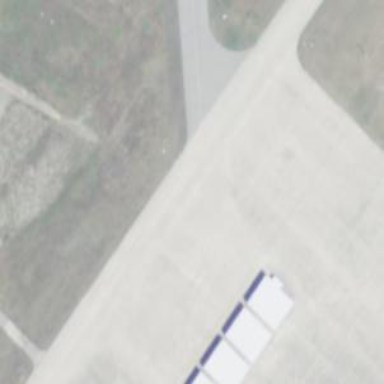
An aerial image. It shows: Image of taxiway at airport.